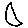
Label: moon